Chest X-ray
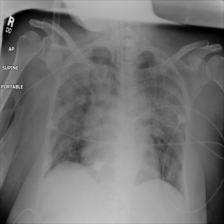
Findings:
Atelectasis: negative
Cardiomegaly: positive
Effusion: positive
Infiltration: negative
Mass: negative
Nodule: negative
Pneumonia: negative
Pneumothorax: negative
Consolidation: positive
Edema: negative
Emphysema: negative
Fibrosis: negative
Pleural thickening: negative
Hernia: negative